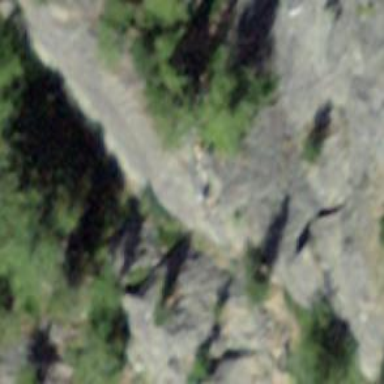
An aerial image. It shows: Metal steps along the road.